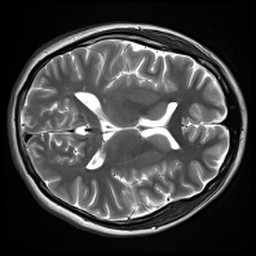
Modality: inplaneT2
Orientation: axial
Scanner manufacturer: siemens
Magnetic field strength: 3 T
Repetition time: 7.02 s
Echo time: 0.069 s